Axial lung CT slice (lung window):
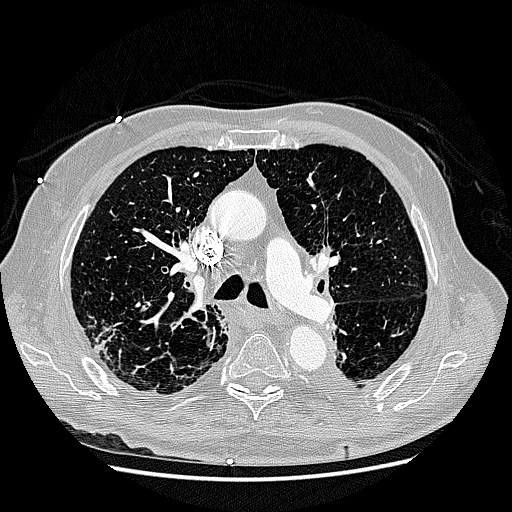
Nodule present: yes
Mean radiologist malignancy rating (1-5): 4.667